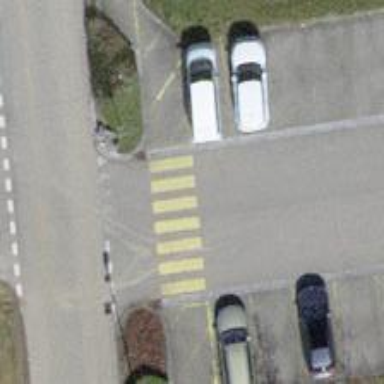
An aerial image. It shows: Uncontrolled zebra crossing.